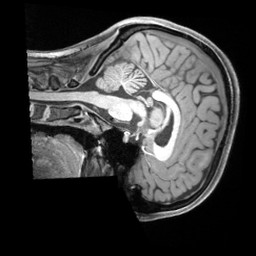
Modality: T1w
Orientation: sagittal
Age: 20
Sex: female
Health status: ill
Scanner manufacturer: siemens
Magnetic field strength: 3 T
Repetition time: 2.2 s
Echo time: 0.00218 s